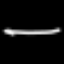
Label: line